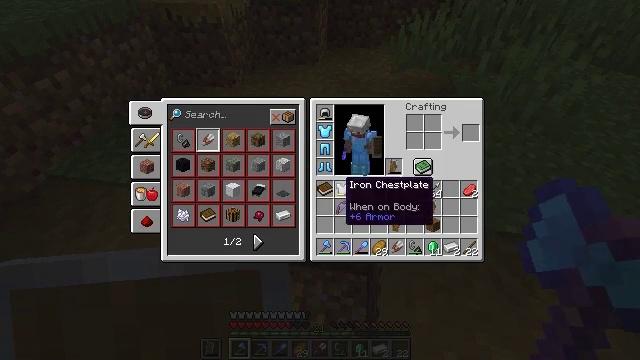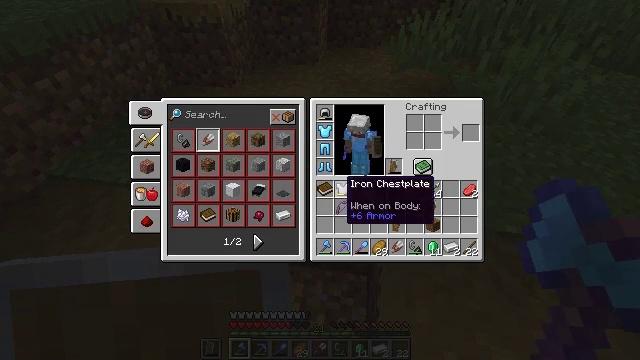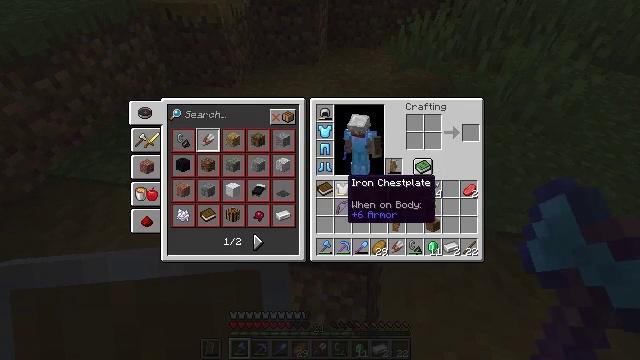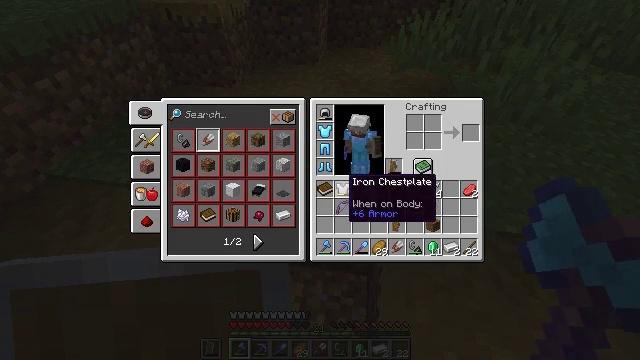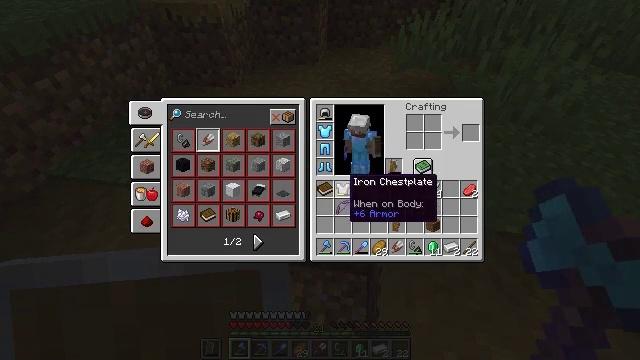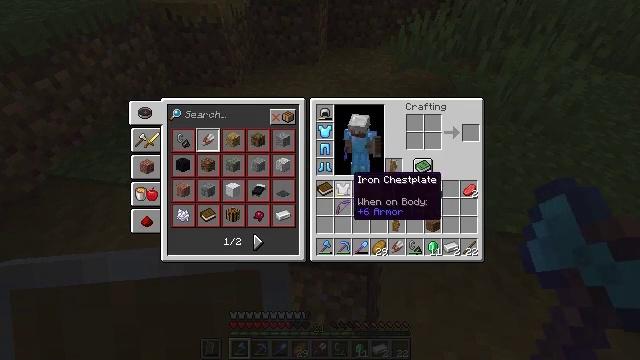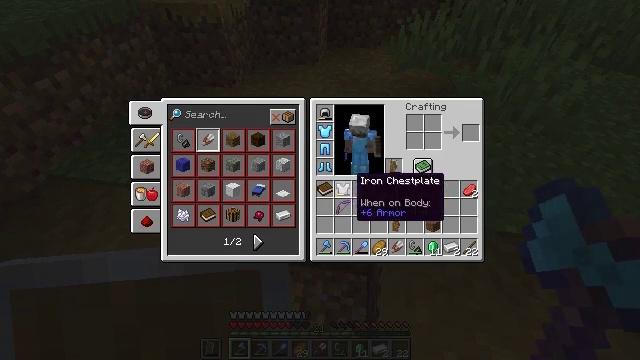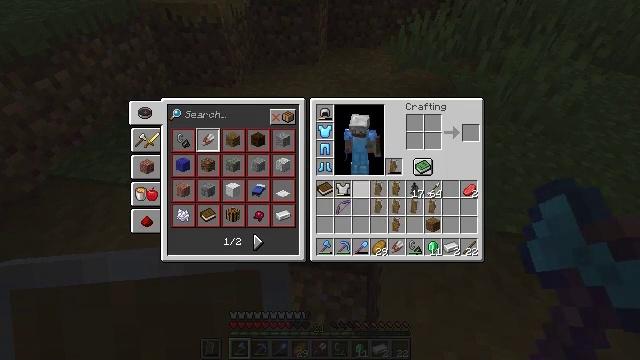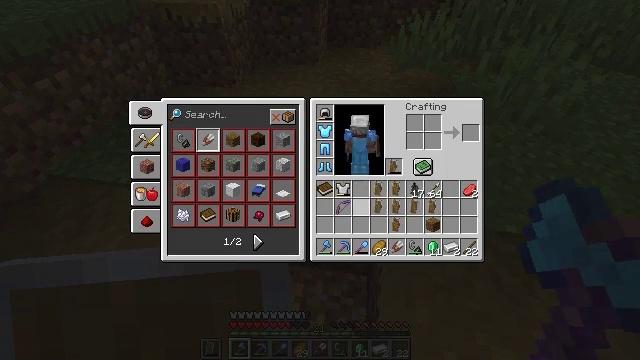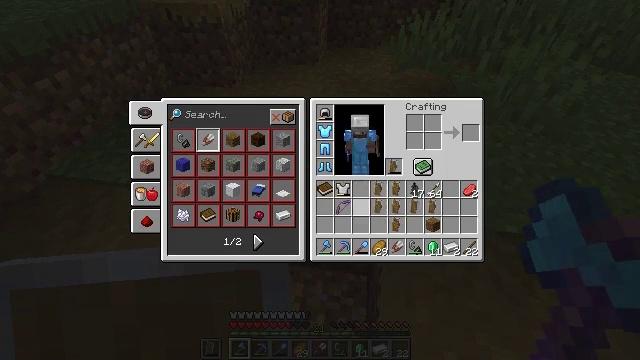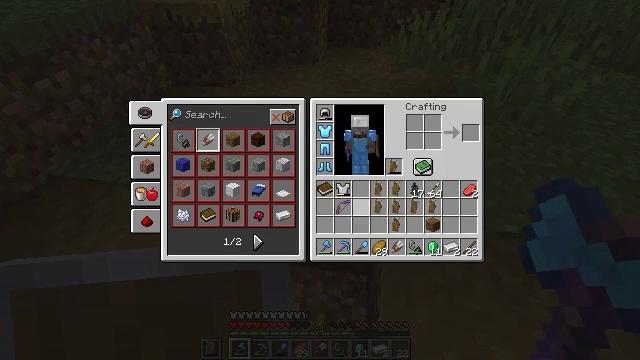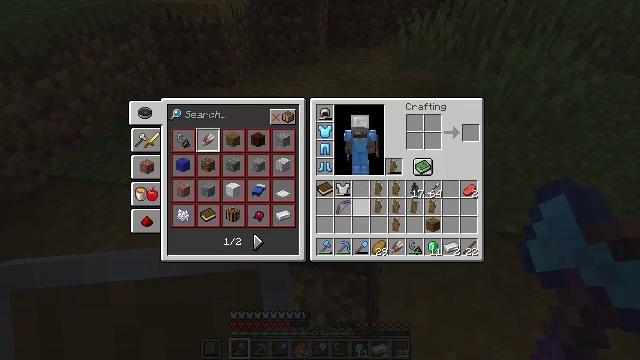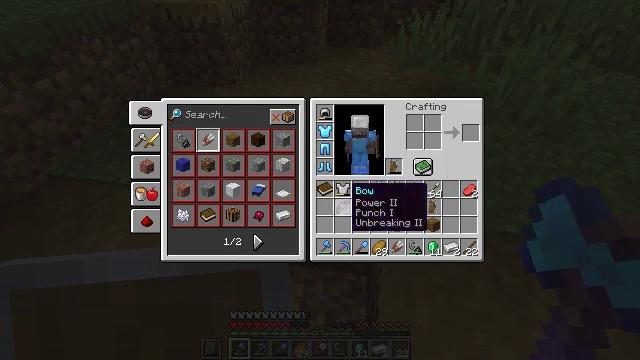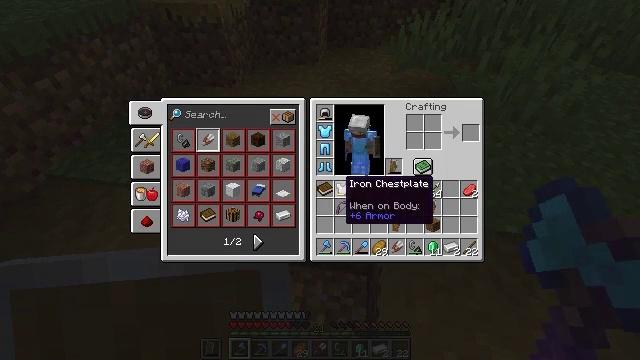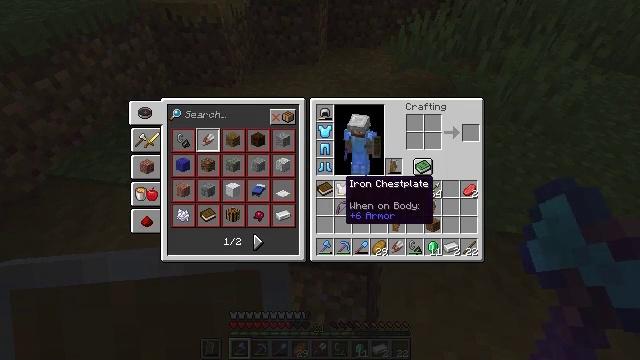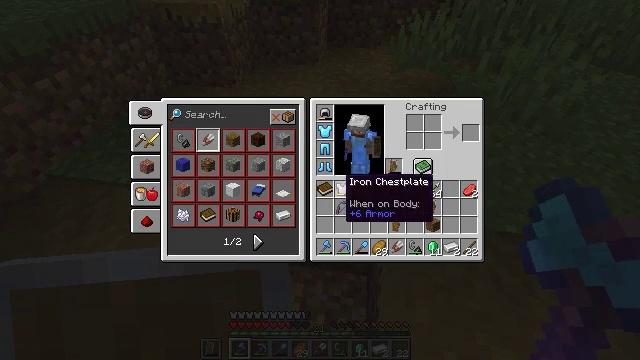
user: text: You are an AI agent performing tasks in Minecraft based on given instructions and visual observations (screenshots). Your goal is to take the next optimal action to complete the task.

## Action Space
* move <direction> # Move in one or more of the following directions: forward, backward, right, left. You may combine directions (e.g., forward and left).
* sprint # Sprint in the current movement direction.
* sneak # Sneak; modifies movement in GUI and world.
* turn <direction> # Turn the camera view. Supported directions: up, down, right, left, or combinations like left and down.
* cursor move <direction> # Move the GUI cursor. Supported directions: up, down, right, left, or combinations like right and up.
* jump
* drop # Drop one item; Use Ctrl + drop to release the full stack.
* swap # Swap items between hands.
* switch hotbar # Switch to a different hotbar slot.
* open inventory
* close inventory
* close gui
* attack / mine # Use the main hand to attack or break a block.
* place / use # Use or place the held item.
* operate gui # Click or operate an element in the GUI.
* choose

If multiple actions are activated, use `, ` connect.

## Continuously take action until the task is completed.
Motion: motion action
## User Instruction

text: Remove a shield from the inventory.
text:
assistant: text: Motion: no_op
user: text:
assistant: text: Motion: no_op
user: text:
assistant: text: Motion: no_op
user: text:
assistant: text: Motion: no_op
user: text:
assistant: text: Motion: no_op
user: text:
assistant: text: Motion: no_op
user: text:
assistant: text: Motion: no_op
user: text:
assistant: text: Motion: no_op
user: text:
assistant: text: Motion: no_op
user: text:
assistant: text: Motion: no_op
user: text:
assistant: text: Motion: no_op
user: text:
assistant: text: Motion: cursor move left
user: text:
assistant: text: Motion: cursor move up
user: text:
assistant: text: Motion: no_op
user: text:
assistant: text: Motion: no_op
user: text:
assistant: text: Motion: no_op
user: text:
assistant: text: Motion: no_op
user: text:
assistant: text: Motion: cursor move right
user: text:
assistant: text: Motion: no_op
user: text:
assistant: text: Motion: no_op
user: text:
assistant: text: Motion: no_op
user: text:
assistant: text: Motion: cursor move right
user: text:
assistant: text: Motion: cursor move right
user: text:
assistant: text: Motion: no_op
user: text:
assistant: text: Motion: no_op
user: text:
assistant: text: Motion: no_op
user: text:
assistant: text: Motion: cursor move left
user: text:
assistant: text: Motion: cursor move right and down
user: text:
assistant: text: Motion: cursor move right and down
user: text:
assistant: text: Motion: cursor move down